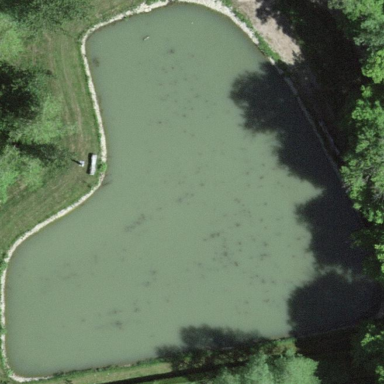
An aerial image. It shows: Serene pond surrounded by nature.